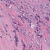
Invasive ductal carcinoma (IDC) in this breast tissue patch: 1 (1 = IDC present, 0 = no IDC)